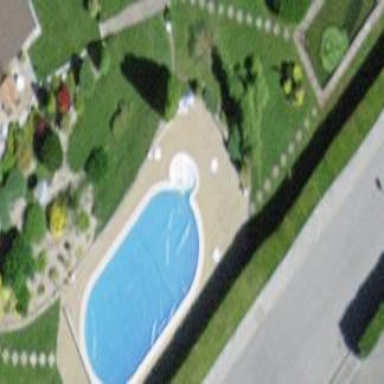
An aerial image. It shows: Swimming pool located in leisure land.